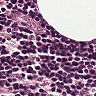
Metastatic tissue present: no